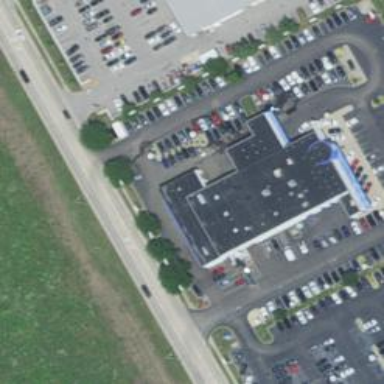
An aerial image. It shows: Building that houses car shop.